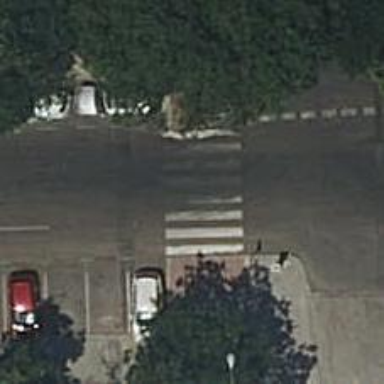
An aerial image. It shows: Zebra crossing on the road.